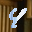
Label: 4